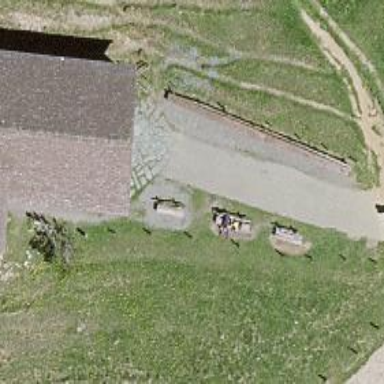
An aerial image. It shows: Brown bench.